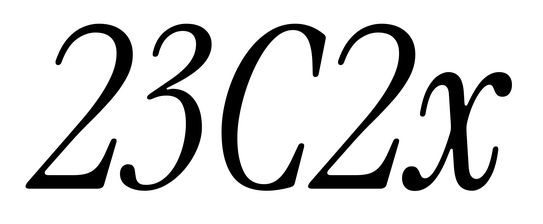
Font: InstrumentSerif-Italic